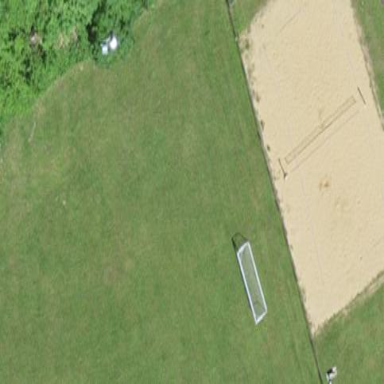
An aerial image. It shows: Sandy pitch for beach volleyball.